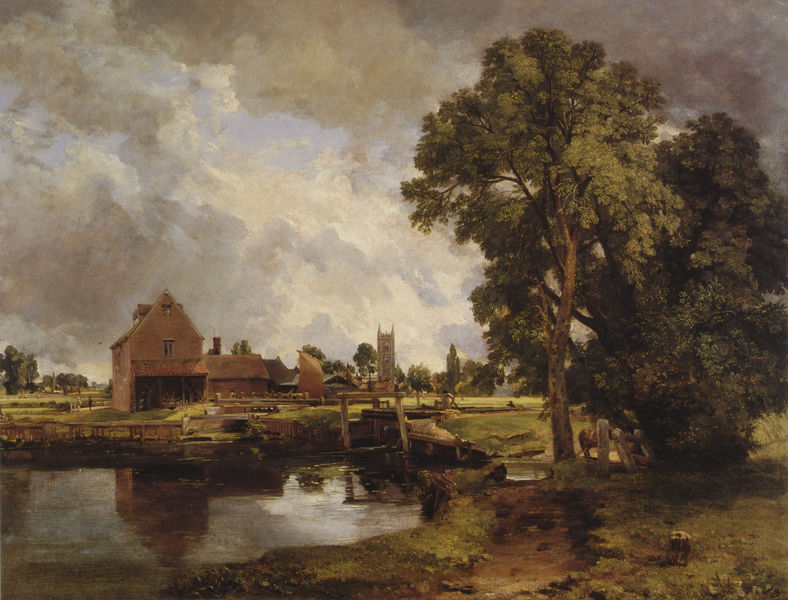
Titel: Dedham Lock and Mill
Künstler: John Constable
Institution: (Privatsammlung)
Schlagwörter: baum, blau, blätter, gemälde, gewitter, himmel, laub, wasser, weiß, wolken, bäume, fluss, grün, kirchturm, landschaft, menschen, ocker, see, teich, ufer, äste, braun, fenster, frankreich, grau, holz, licht, orange, dach, gebäude, gras, haus, rot, tiere, weg, wiese, wolke, zaun, beige, leute, malerei, steine, spiegel, bach, erde, feld, gräser, horizont, häuser, mühle, spiegelung, weite, zweige, brücke, büsche, gatter, kanal, kirche, pfad, wasserspiegelung, wiesen, boden, realismus, england, boot, turm, segel, spiegelbild, dorf, giebel, bauernhof, herbst, hof, idylle, wehr, constable, steg, sturm, stämme, turner, unwetter, wetter, einfach, balken, rousseau, erker, einöde, laubbaum, kathedrale, gutshaus, romantisch, tümpel, geäst, stall, malerie, gehöft, gaube, gothik, vordach, mühlrad, bäuerlich, satteldach, schleuse, william, william turner, teiche, april, bauerhof, näume, fischweiher, belfried, bodenständig, hitler?, fail, laaaangweilig, großer baum